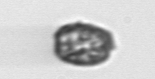
Label: Thalassiosira